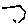
Label: hexagon